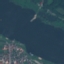
Land use / land cover class: River